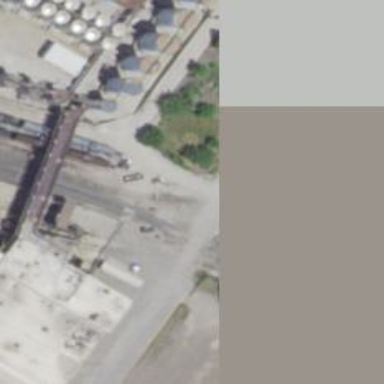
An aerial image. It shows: Disused railway spur.